Field crop: maize
Growth stage: 2
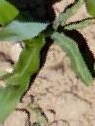
Species: maize